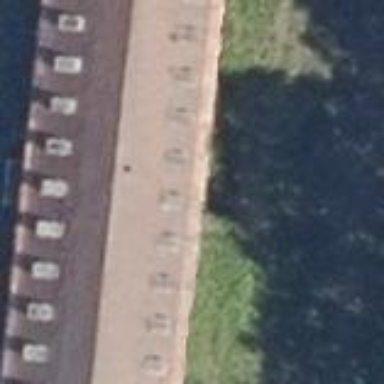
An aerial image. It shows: Building with hipped roof made of roof tiles.